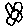
Label: flower